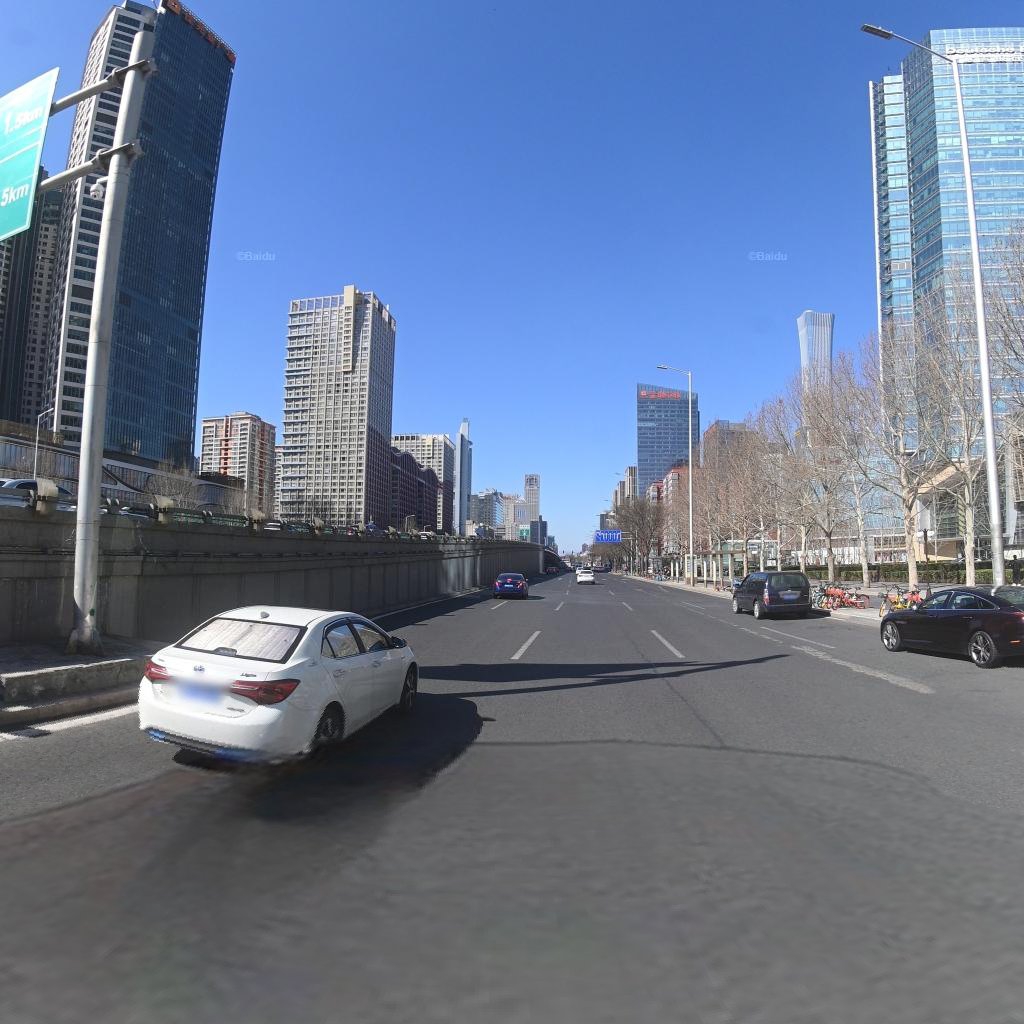
Region: Chaoyang
Road damage annotations: longitudinal patch